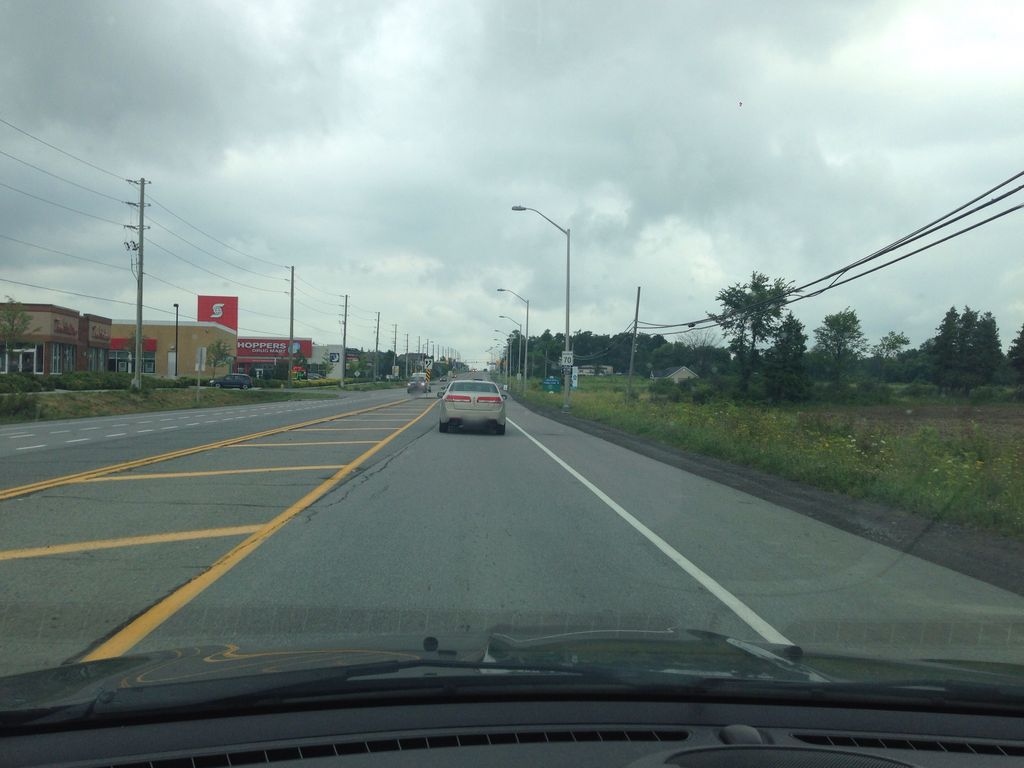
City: ottawa-gatineau